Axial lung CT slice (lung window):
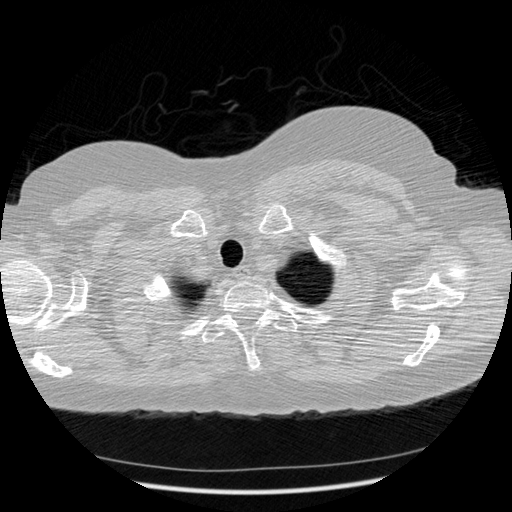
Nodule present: no